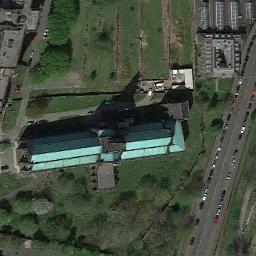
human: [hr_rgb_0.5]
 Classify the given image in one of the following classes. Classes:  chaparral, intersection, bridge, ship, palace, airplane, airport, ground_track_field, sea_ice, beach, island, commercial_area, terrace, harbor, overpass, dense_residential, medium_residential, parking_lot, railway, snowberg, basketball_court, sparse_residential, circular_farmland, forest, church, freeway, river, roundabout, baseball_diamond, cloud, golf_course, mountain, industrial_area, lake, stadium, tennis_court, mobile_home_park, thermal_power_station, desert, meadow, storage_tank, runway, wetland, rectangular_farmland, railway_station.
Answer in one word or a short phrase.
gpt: church